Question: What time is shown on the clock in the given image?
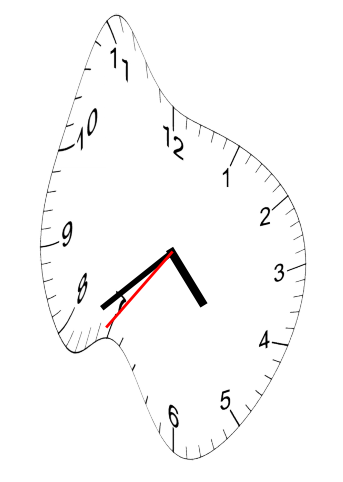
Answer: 04:38:36